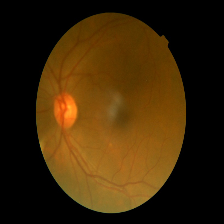
Diabetic retinopathy grade: Mild